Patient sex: M
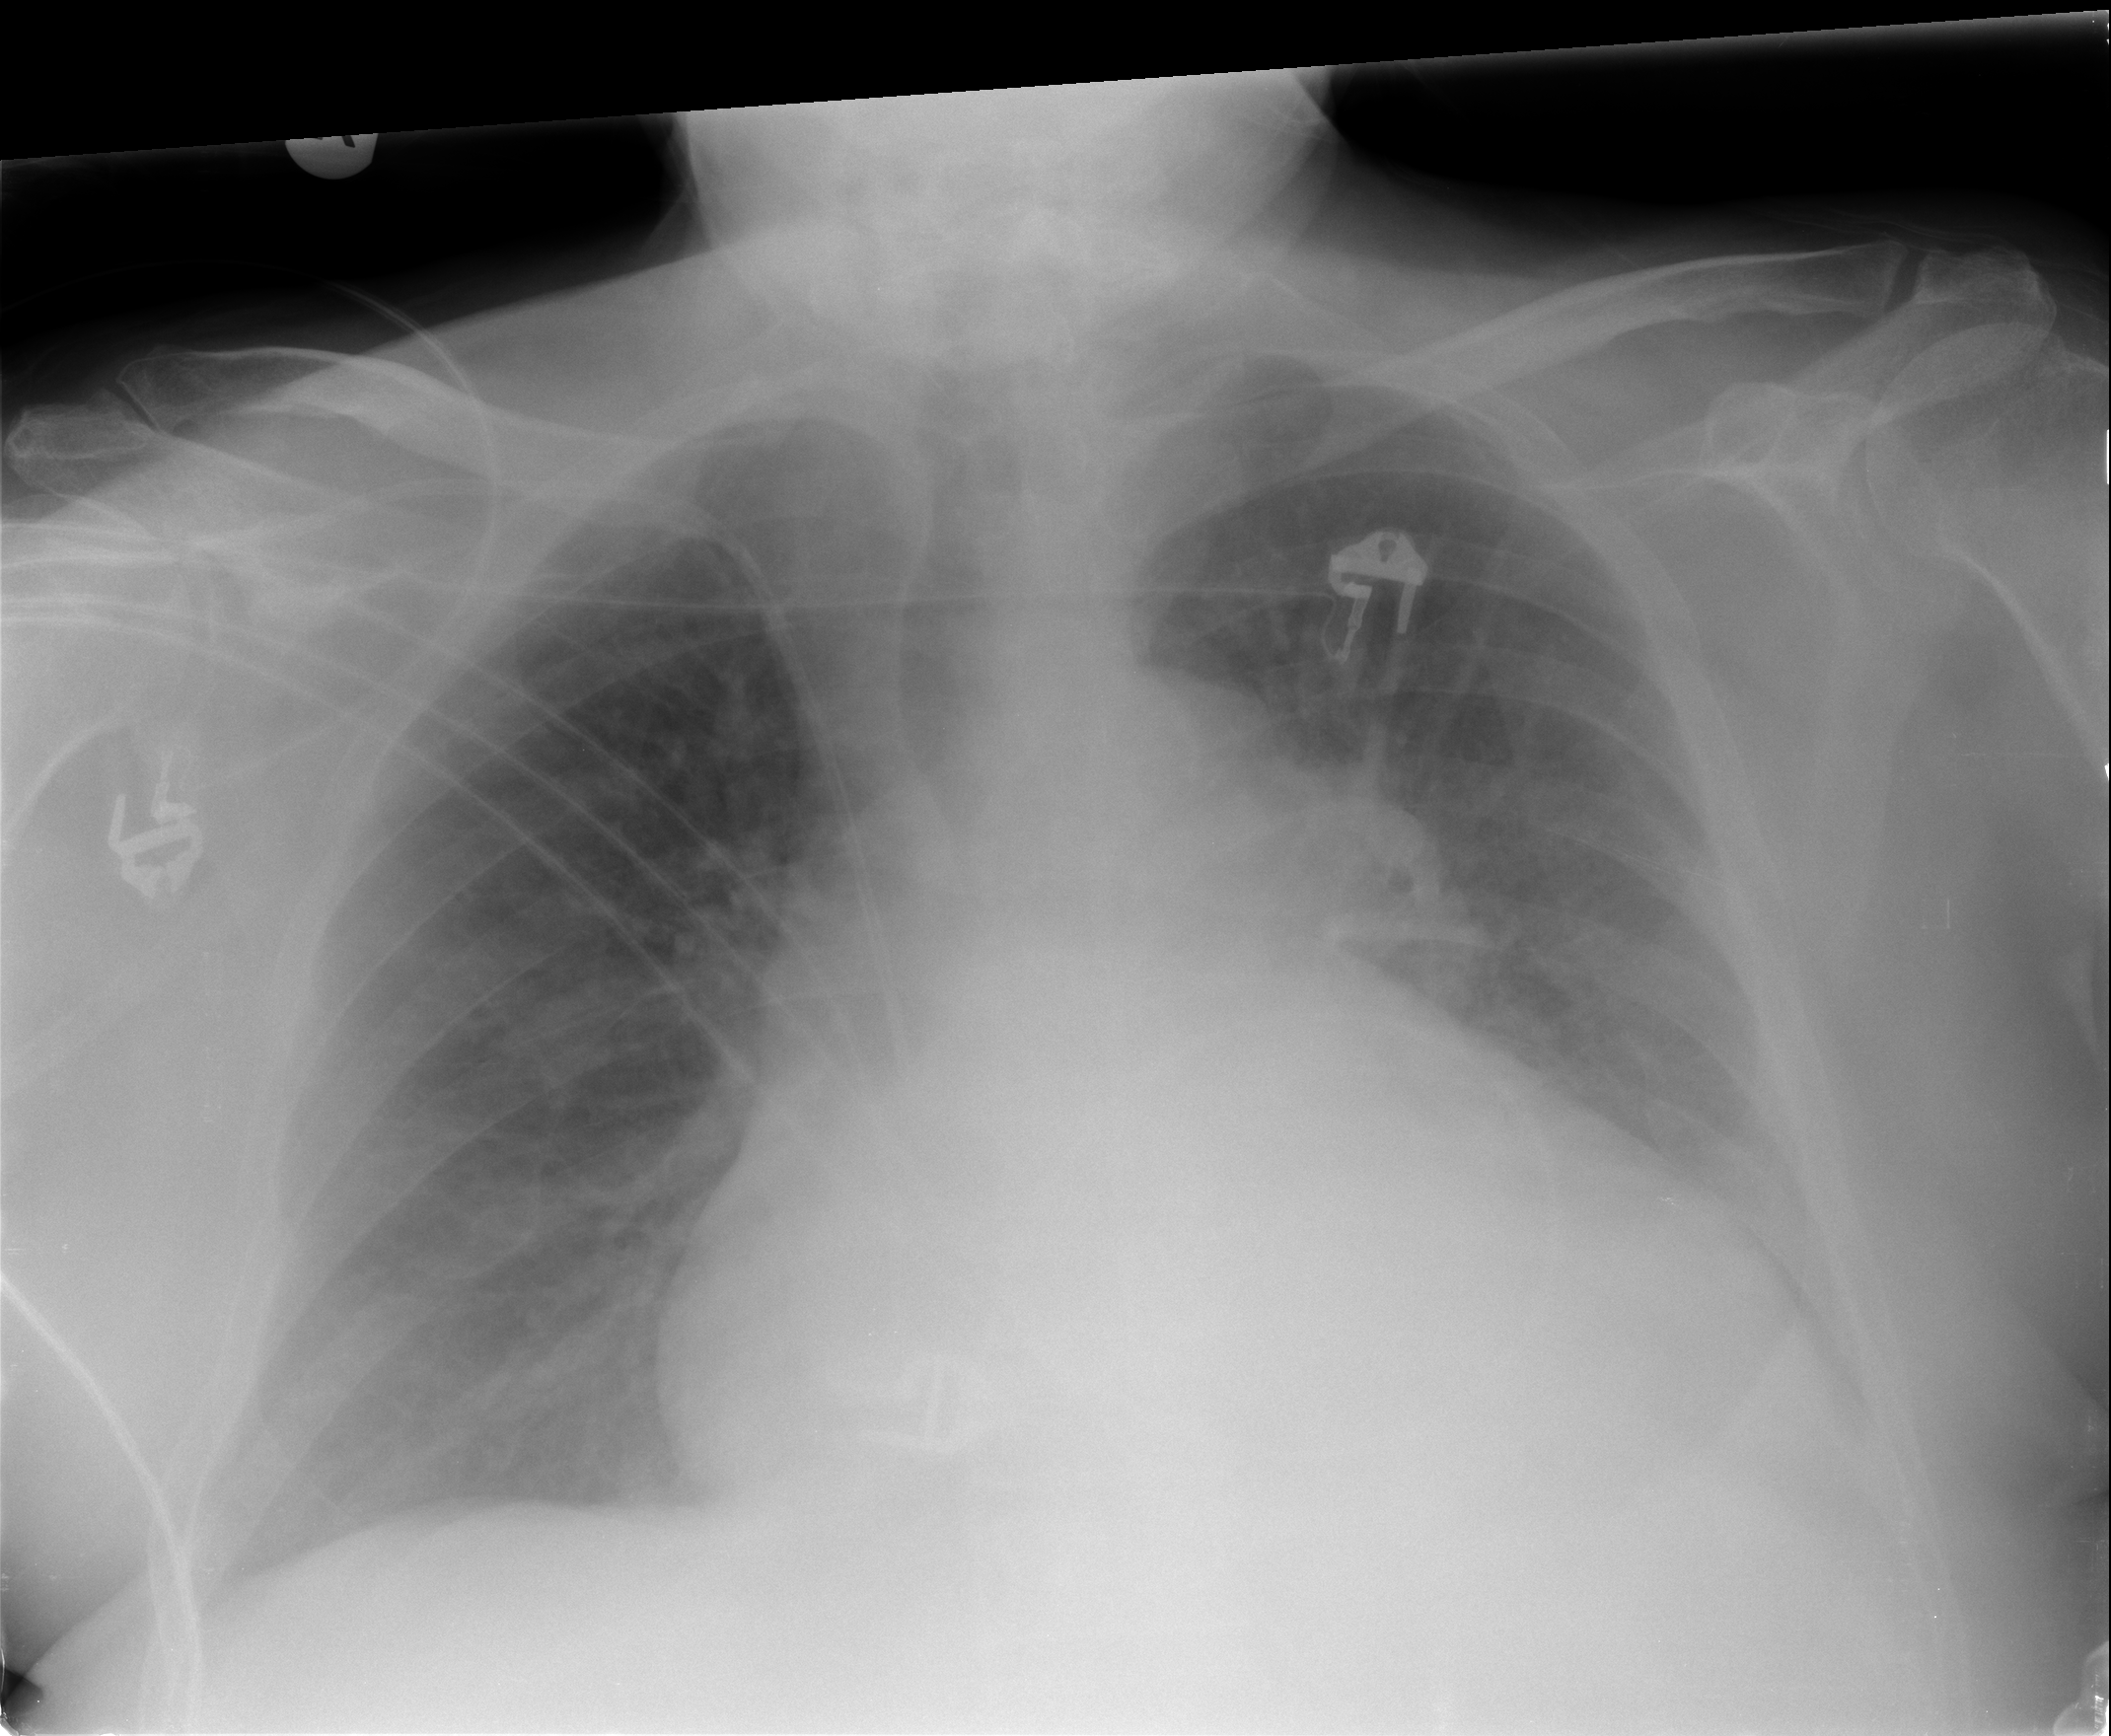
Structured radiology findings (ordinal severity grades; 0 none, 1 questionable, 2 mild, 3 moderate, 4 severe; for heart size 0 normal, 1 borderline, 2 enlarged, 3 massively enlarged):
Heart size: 3
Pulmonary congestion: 2
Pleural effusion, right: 1
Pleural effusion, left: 0
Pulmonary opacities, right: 0
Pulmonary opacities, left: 0
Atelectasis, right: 2
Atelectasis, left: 2